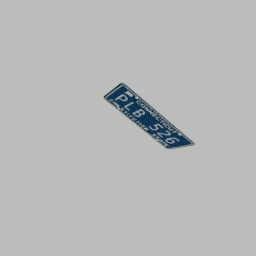
Label: mechanical